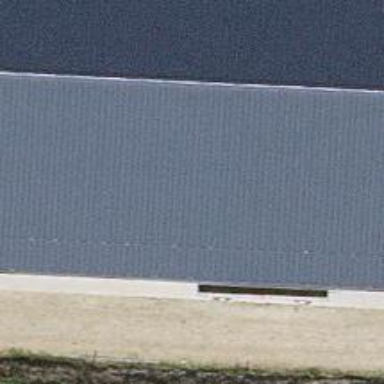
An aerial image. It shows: Farm auxiliary building.